Field crop: maize
Growth stage: 2
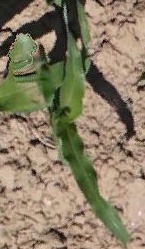
Species: maize